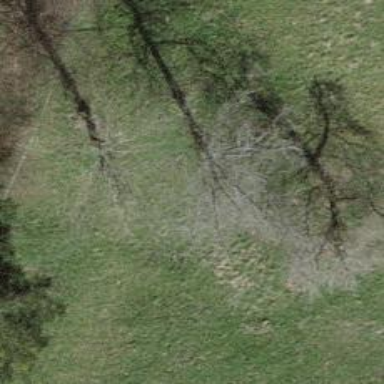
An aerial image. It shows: Broadleaved tree in natural setting.